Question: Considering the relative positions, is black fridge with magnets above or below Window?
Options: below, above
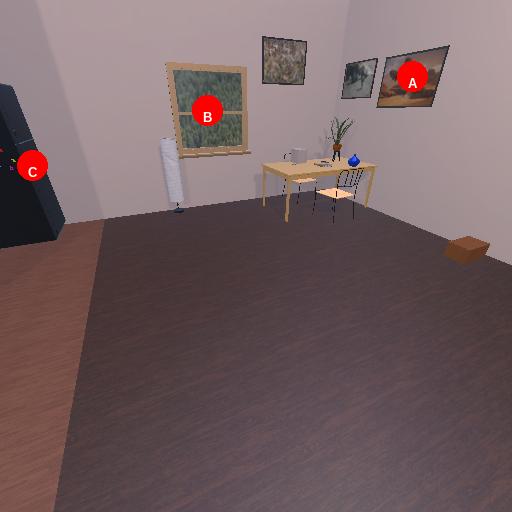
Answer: below